Interaction volume radius: 10 \u00c5
Interaction volume height: 20 \u00c5
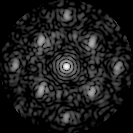
Disorder parameter: 0.4514